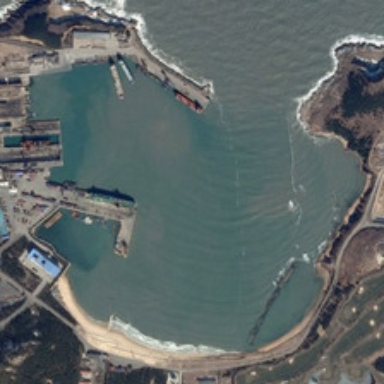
Several boats are in a port surrounded by many bareland and some green plants .